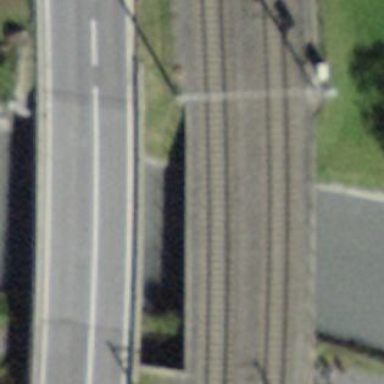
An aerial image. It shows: Man-made bridge.